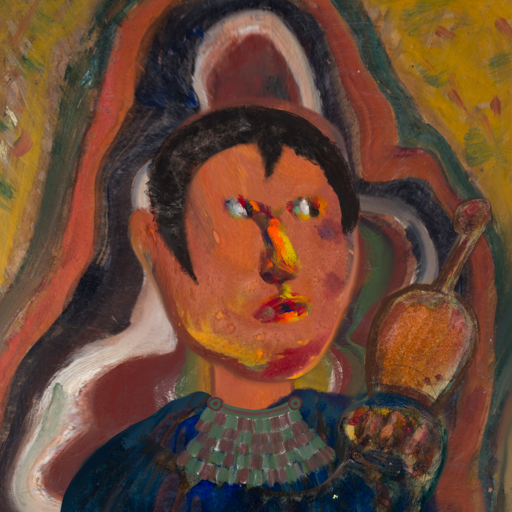
Background: AfterRaid, Head And Neck Side: Mother_And_Son_Son, Face Side: An_Impression, Bust: Pipe, Hair Side: Roy_Bahadur, Head Accessory: Blank, Second Necklace: After_Raid, Necklace: Blank, Baby: Blank